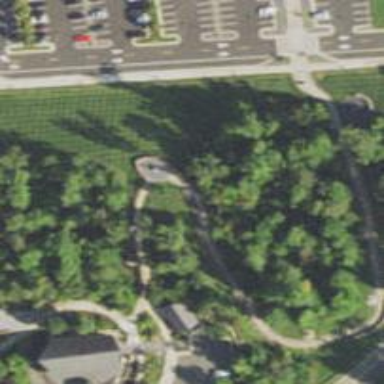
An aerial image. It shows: Historic memorial.